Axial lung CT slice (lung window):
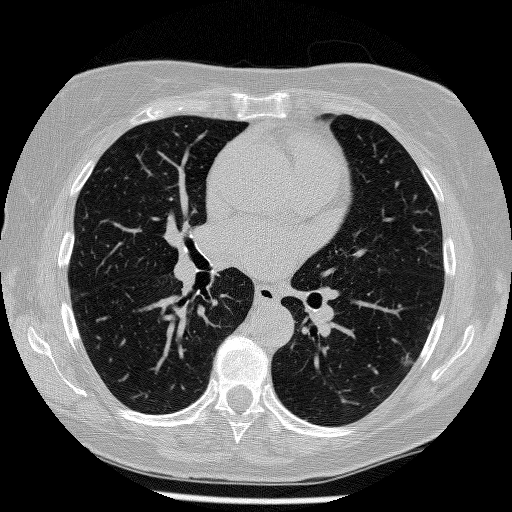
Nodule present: yes
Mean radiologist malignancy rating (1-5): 4